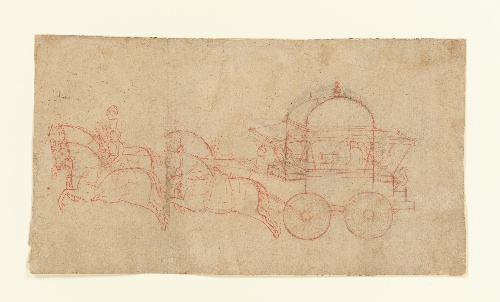
Date: mid-19th century
Object type: Painting
Classification: Paintings
Medium: Red ochre on paper
Culture: India (Rajasthan)
Dimensions: Image (sight): 10 3/8 x 19 in. (26.4 x 48.3 cm)
Department: Asian Art
Credit line: Gift of Subhash Kapoor, in memory of his parents, Smt Shashi Kanta and Shree Parshotam Ram Kapoor, 2008
Accession year: 2008
Repository: Metropolitan Museum of Art, New York, NY
Tags: Men|Horses|Chariots